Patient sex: M
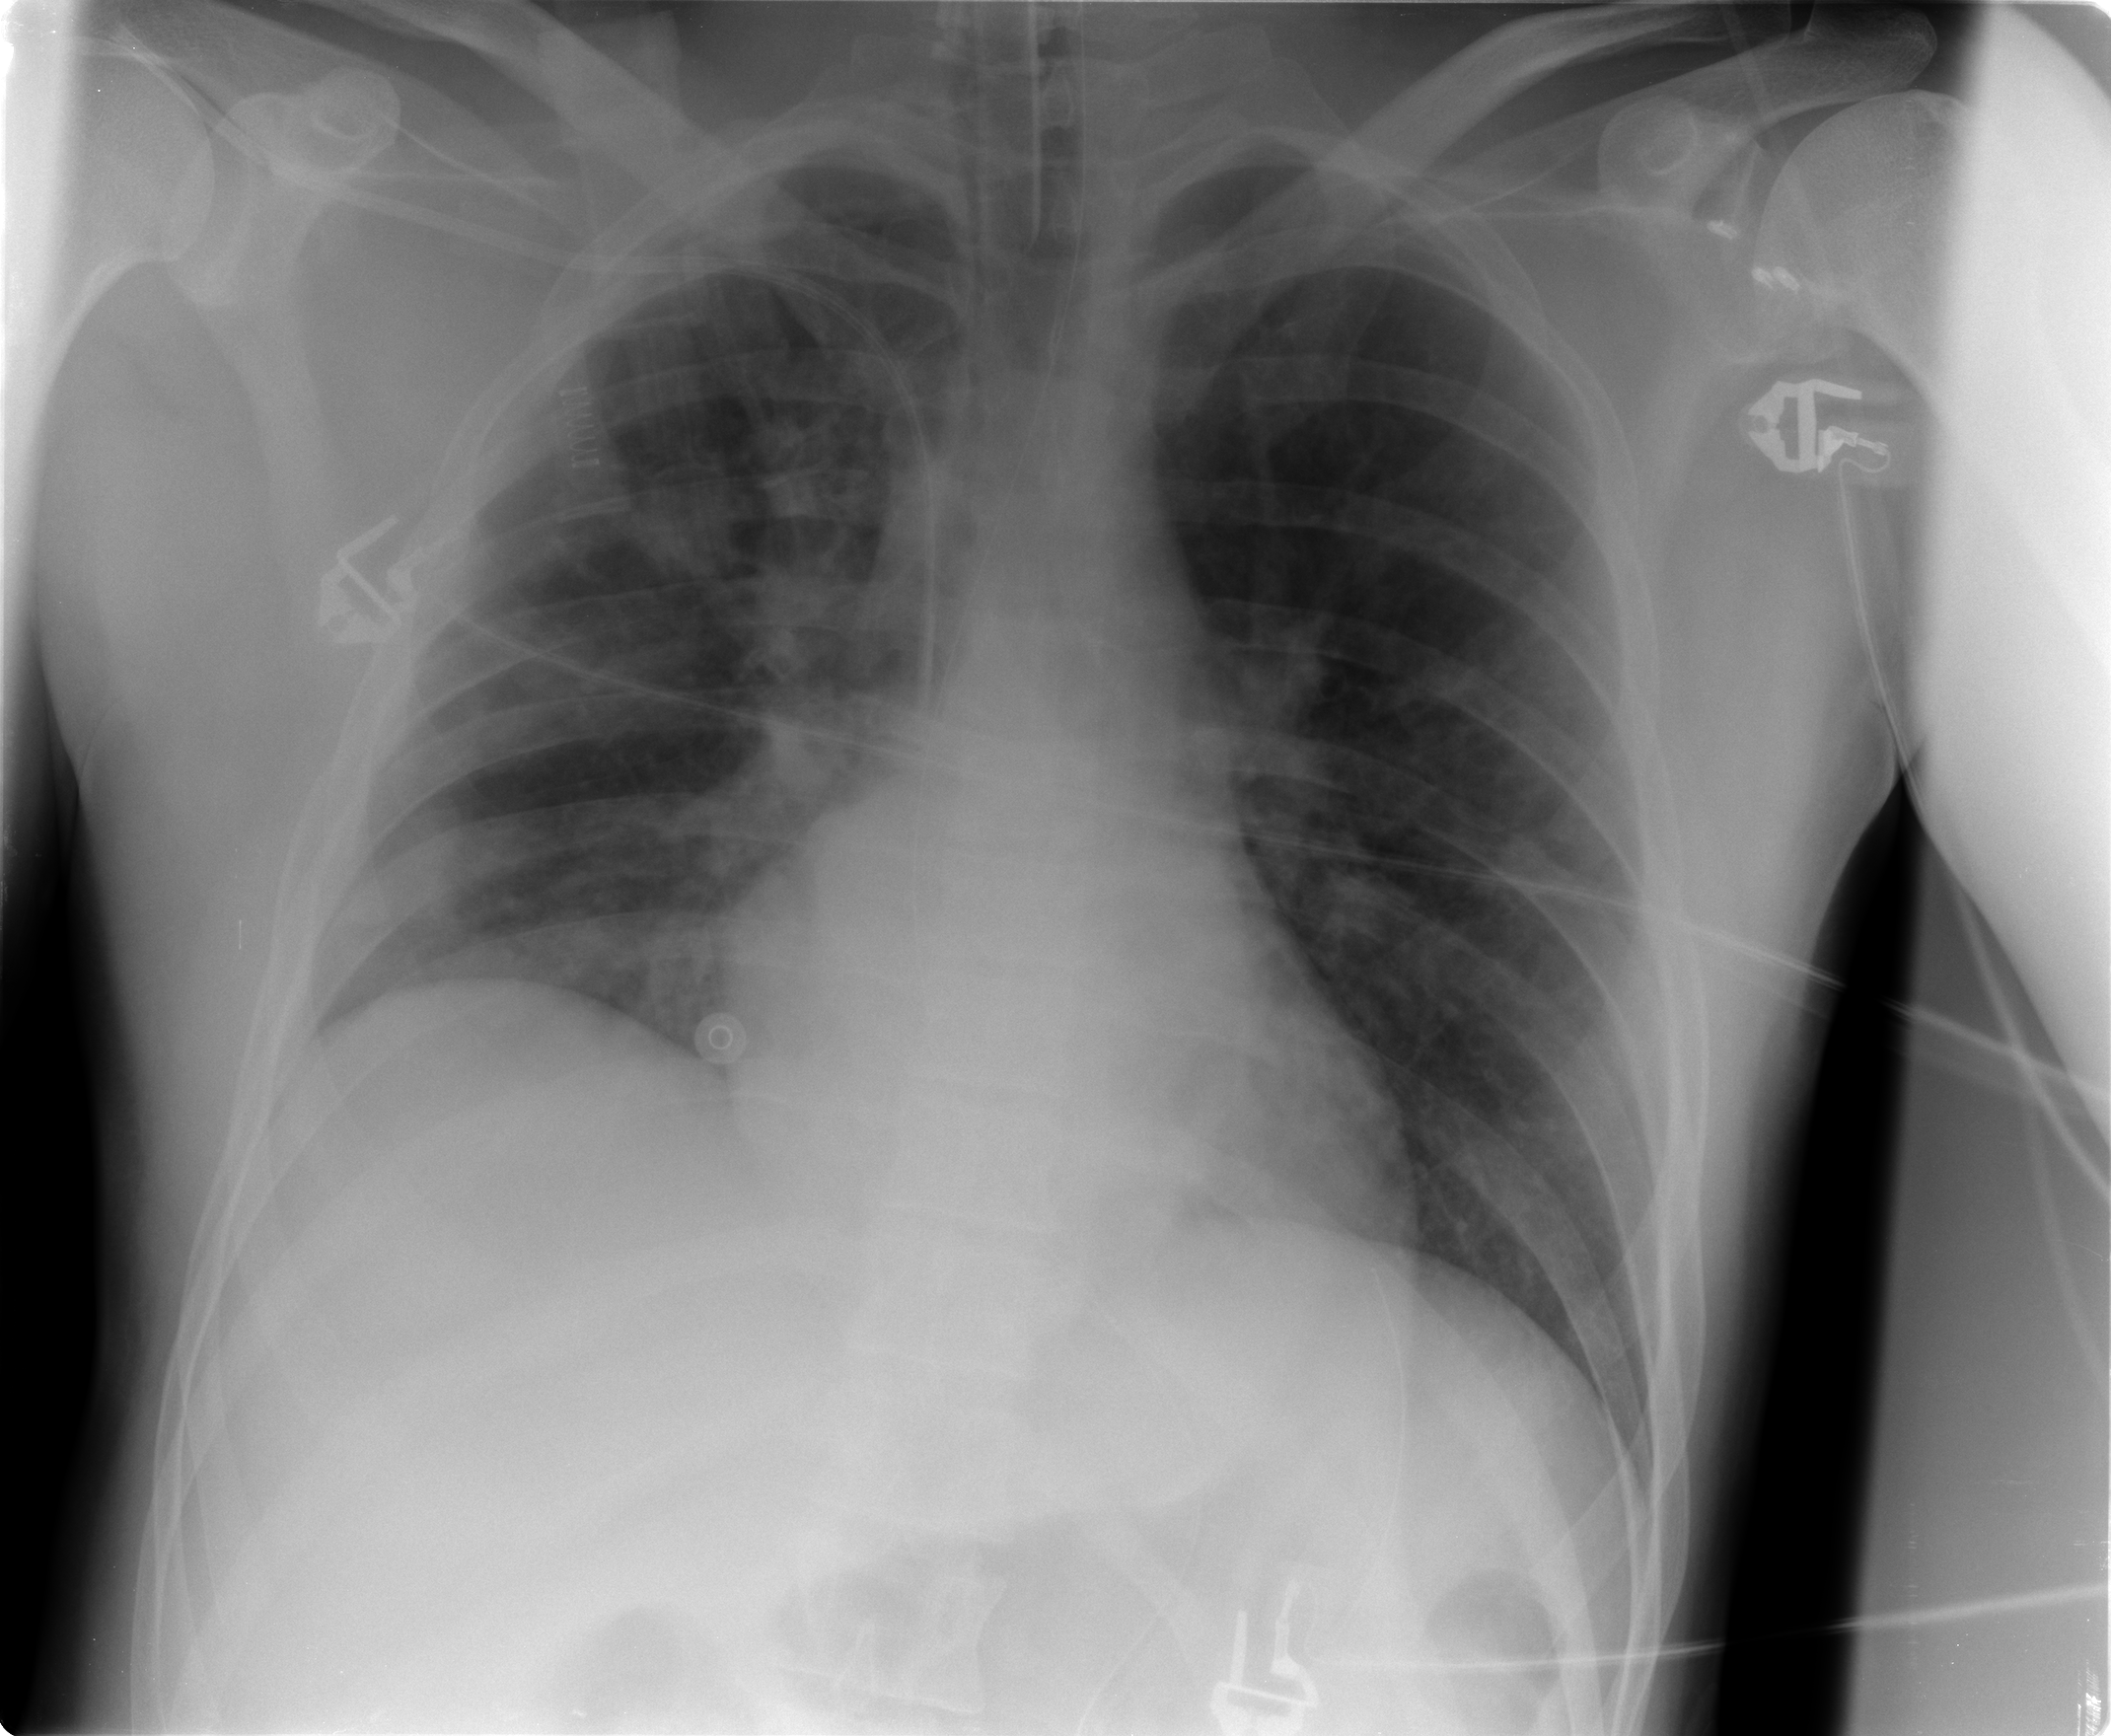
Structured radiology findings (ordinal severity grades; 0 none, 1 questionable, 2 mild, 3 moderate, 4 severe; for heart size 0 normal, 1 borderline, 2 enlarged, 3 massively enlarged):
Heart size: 0
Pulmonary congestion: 1
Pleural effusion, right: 1
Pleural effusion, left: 0
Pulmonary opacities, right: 2
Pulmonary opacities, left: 0
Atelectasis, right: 2
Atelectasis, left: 0